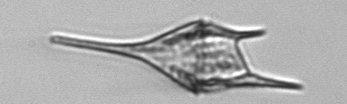
Label: Tripos_lineatus